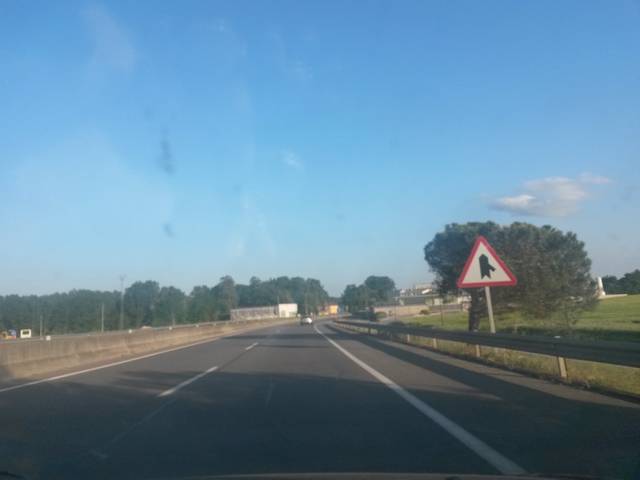
Region: Spain
Coordinates: 42.083, 2.816